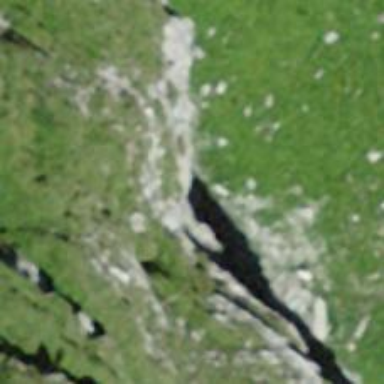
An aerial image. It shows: Natural cliff.